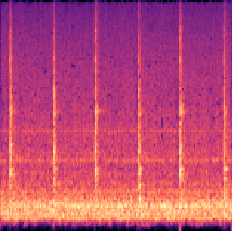
Sound class: Clock tick